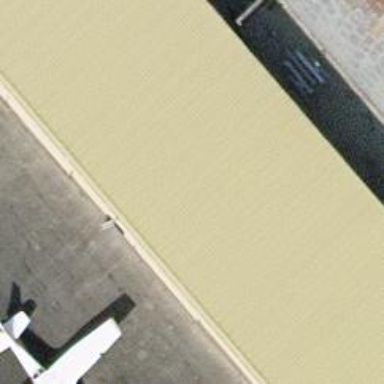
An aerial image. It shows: Hangar located at airport.